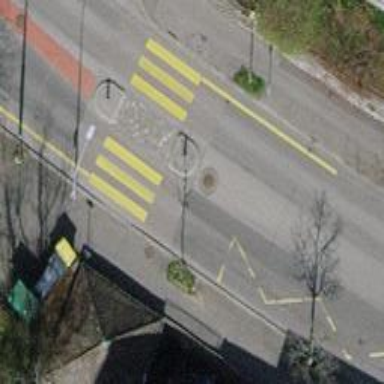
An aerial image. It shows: Uncontrolled crossing with pedestrian island.